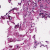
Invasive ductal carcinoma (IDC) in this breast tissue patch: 0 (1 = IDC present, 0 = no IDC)